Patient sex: M
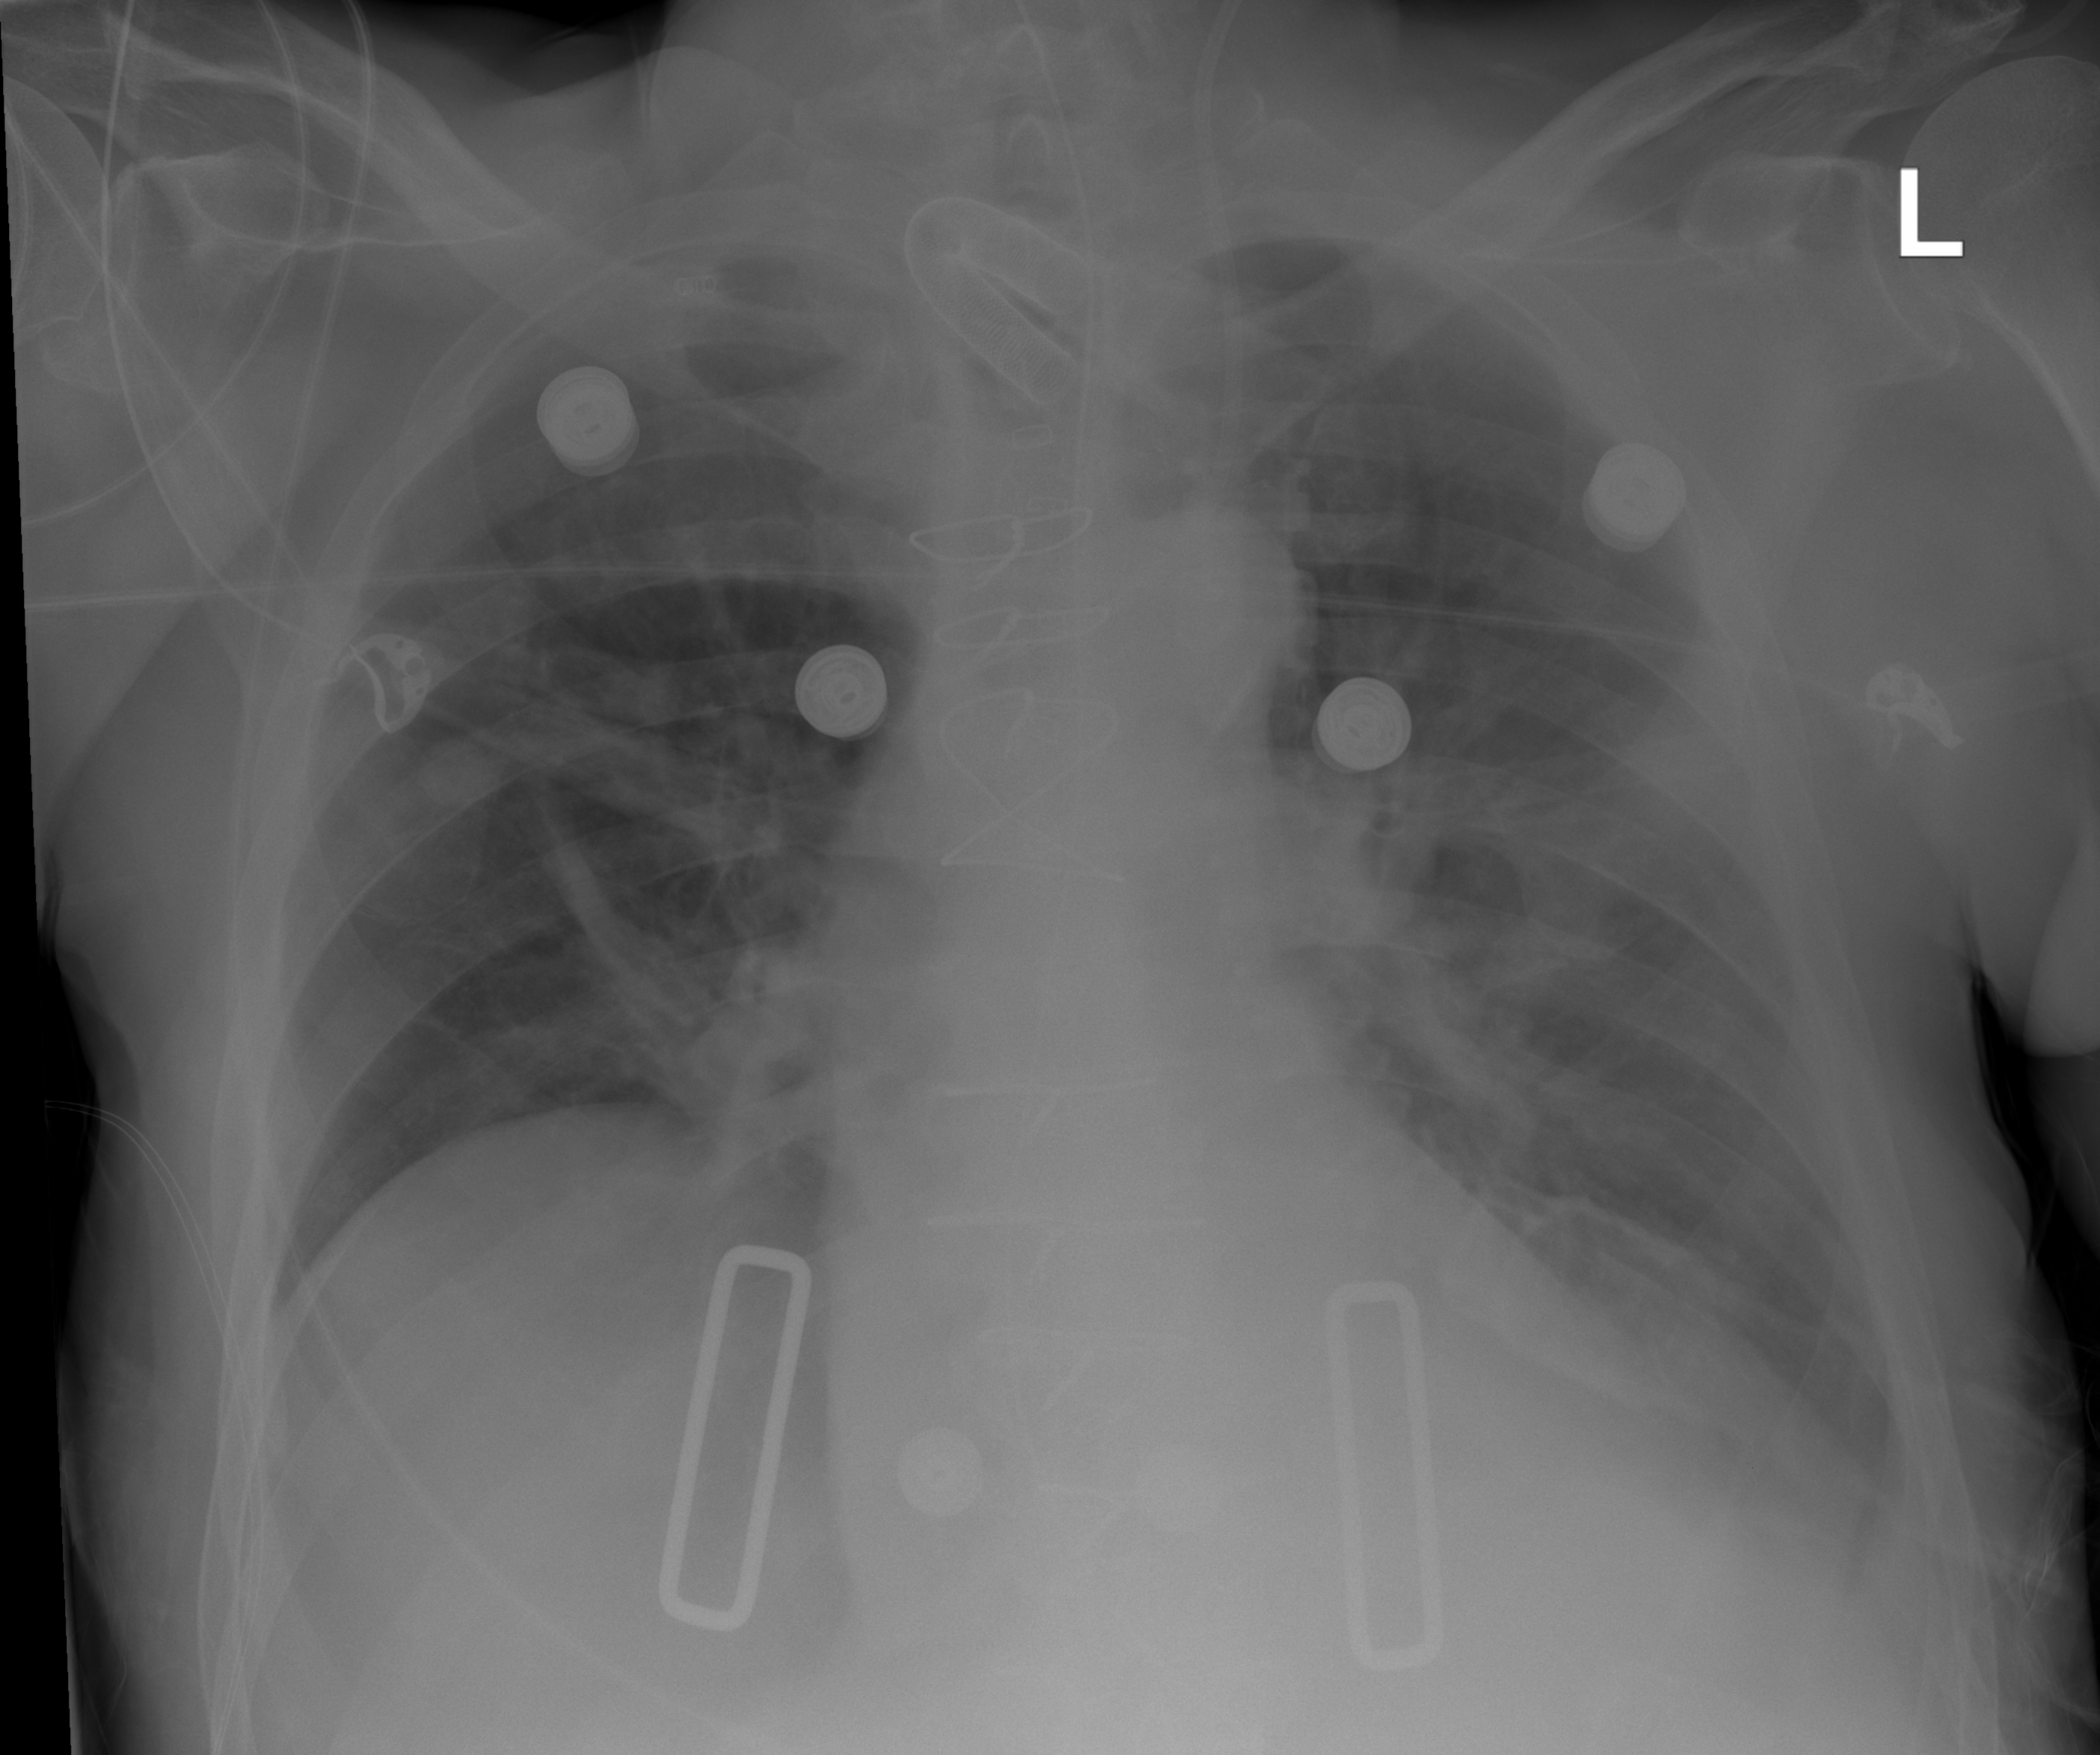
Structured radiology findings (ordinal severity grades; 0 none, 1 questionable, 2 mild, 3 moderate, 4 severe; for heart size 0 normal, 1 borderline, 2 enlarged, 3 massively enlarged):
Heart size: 2
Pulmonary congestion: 2
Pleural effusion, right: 0
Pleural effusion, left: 1
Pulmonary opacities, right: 0
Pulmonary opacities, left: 0
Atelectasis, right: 2
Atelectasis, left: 2